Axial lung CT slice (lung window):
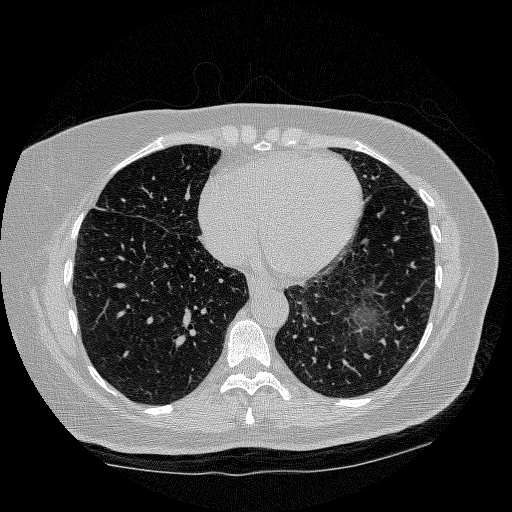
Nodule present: no